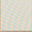
Piece: xx